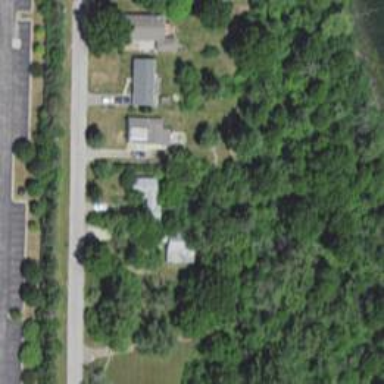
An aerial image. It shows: Driveway leading to service road.